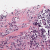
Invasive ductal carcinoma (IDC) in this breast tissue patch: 1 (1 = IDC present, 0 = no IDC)